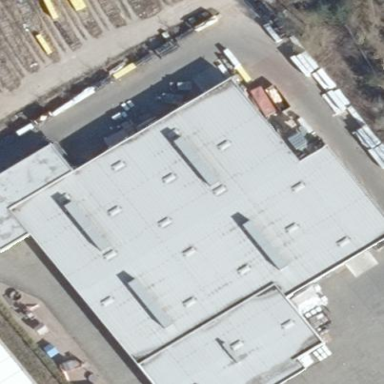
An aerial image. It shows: Industrial building with works.